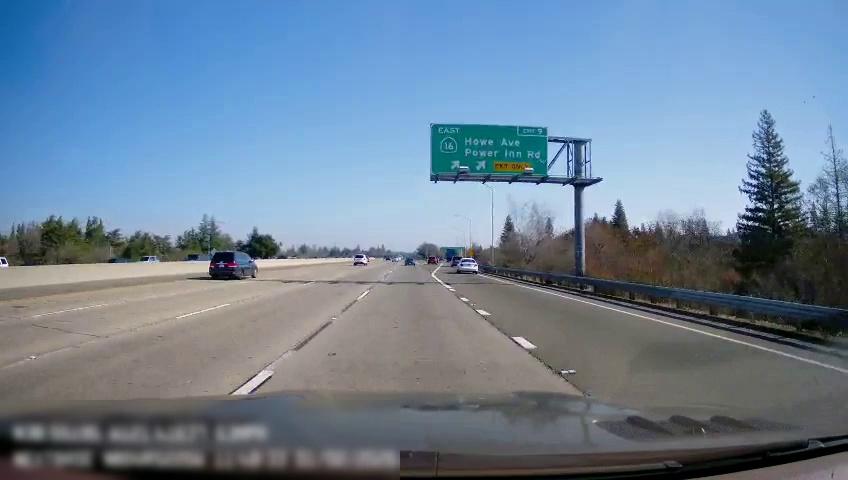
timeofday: Day
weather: Sunny
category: Drivable Space
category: Vehicles | SUV
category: Vehicles | Van
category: Vehicles | SUV
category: Vehicles | Van
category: Vehicles | Car
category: Vehicles | SUV
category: Vehicles | SUV
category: Vehicles | SUV
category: Vehicles | SUV
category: Vehicles | Truck
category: Lanes | Alternate Lane
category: Lanes | Alternate Lane
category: Lanes | Alternate Lane
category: Lanes | Alternate Lane
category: Lanes | Alternate Lane
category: Lanes | Alternate Lane
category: Traffic | Signs